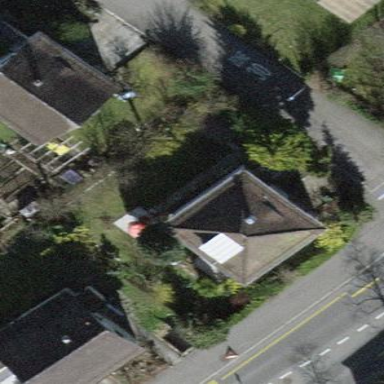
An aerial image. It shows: Simple and straightforward house.